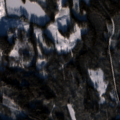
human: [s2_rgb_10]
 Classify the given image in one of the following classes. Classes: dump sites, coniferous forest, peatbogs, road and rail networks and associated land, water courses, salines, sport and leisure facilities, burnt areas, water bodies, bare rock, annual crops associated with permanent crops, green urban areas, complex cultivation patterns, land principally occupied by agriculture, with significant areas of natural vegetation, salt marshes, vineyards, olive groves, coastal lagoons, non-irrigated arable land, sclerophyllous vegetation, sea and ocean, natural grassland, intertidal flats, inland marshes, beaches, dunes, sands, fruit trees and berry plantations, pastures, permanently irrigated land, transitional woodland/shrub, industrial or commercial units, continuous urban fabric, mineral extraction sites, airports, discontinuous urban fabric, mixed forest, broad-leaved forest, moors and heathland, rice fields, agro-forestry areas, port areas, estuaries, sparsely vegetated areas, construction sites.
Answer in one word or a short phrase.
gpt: coniferous forest, mixed forest, transitional woodland/shrub